Question: I need to extract the loader.gif from APK of Facebook it is possible?

I like this animation =(
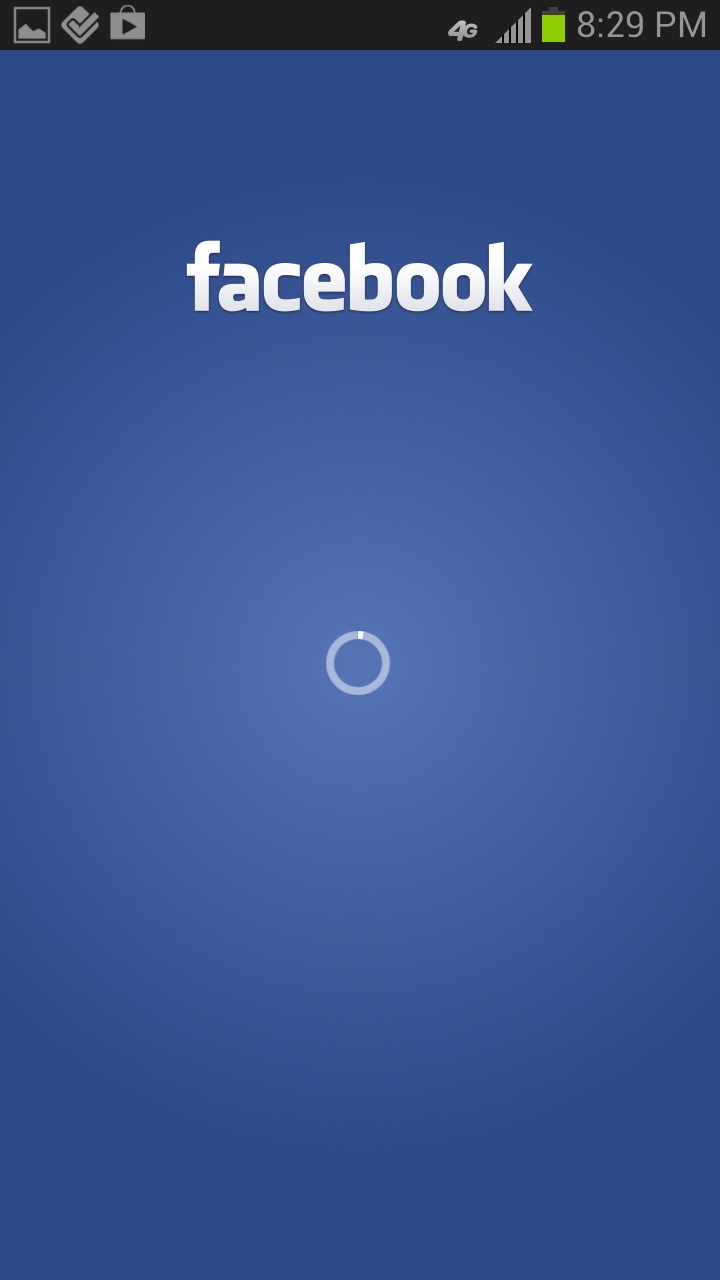
Answer: Try to open the Facebook apk with a zip-tool like WinRar or 7zip. You can navigate through the folders then.
If you don't find the gif, there are many websites like <URL> where you can generate such gifs.
Maybe you should have a look at this question, too. <URL>